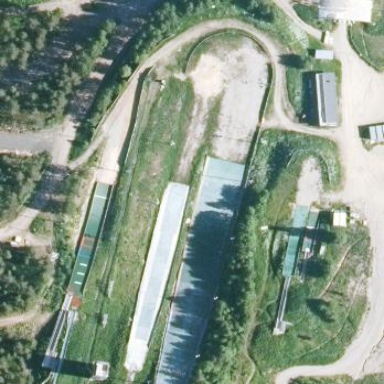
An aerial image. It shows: Sports centre with ski jumping area.